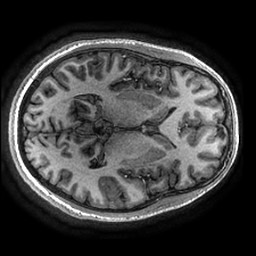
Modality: T1w
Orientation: axial
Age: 24
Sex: female
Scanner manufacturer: ge
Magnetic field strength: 3 T
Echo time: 0.002736 s